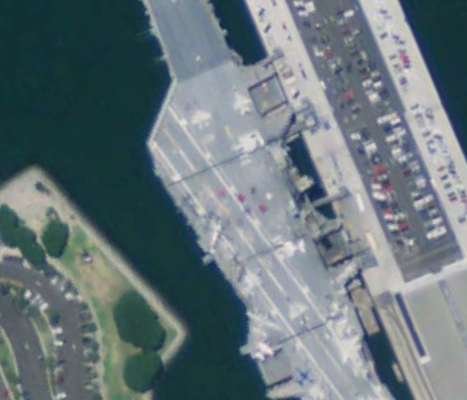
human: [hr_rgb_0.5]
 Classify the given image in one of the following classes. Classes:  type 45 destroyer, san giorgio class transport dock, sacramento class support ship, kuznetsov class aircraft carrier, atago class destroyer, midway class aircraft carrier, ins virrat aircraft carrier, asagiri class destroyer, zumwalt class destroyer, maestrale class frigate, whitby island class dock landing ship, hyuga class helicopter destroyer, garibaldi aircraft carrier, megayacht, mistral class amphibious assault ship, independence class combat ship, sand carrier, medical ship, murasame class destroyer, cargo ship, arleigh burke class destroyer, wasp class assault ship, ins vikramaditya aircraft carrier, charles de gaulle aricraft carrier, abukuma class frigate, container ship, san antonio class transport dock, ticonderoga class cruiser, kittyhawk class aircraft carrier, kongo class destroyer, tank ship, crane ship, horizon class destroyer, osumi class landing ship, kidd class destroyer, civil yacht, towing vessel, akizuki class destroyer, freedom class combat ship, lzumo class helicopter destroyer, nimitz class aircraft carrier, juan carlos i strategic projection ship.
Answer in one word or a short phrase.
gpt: Midway class aircraft carrier